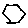
Label: hexagon